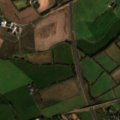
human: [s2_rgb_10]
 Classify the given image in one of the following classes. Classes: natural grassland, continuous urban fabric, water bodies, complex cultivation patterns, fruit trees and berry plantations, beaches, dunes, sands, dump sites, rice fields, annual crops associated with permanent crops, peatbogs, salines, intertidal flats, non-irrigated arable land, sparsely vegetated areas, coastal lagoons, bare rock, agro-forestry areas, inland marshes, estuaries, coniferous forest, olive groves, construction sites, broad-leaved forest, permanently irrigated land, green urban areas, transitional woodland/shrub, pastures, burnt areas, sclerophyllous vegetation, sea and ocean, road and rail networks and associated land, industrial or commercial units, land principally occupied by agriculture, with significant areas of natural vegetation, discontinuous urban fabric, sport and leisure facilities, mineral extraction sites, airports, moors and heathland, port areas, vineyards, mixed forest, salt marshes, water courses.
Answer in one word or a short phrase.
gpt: non-irrigated arable land, pastures, complex cultivation patterns